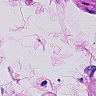
Metastatic tissue present: no